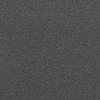
Atmospheric dust classification: dusty